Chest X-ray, PA view. Patient: 61 years old, sex M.
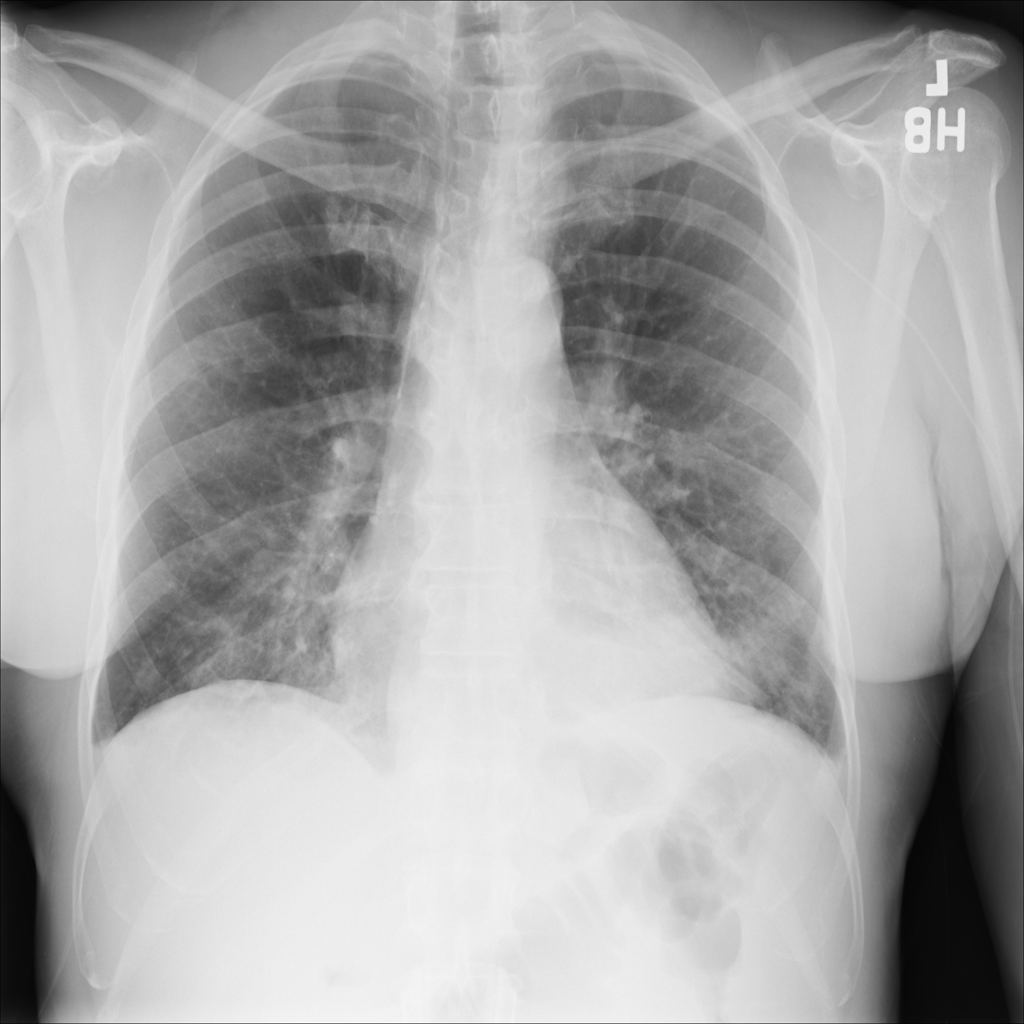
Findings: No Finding